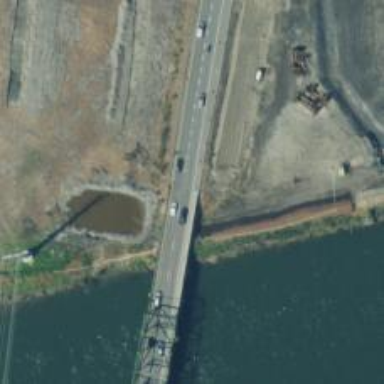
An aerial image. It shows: Bridge over cycleway.